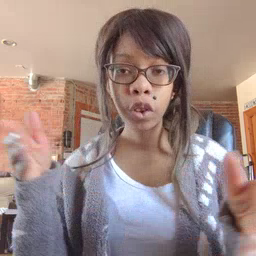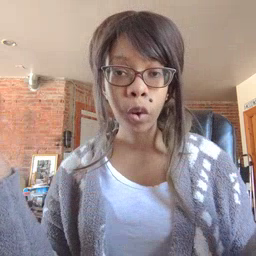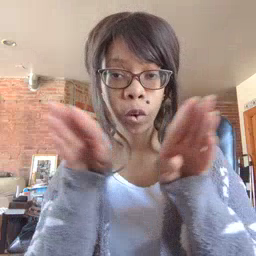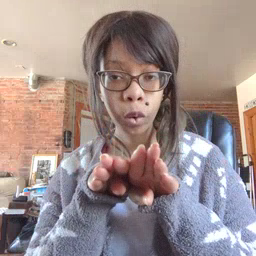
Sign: close